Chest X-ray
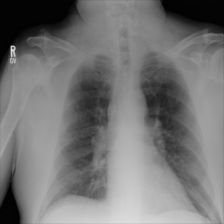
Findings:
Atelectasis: negative
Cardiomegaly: negative
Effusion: negative
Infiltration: negative
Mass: negative
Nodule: negative
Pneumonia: negative
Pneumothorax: negative
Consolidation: negative
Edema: negative
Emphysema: negative
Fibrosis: negative
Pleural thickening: negative
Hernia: negative